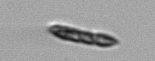
Label: Euglena